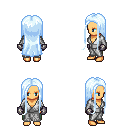
a pixel art fantasy rpg character, female body template, human, tanned skin, white robe, teal pants, white cyan extra-long hairstyle, metal gloves, four views (front, back, left, right), 2x2 character sprite sheet, small pixel art, hard edges, no anti-aliasing